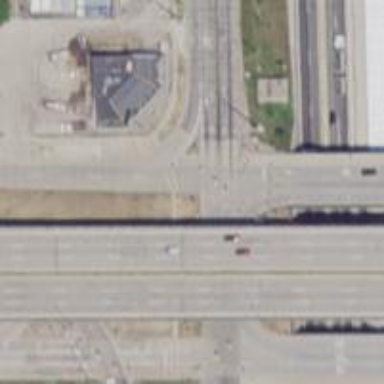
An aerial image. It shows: Primary highway.